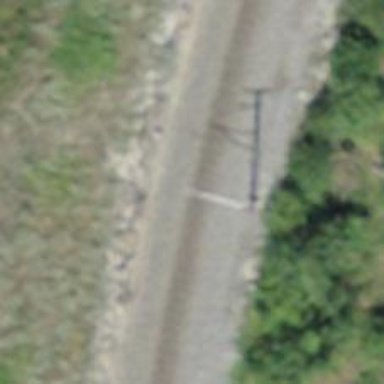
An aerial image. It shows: Narrow-gauge railway with 1 track. The tracks are electrified with contact line.